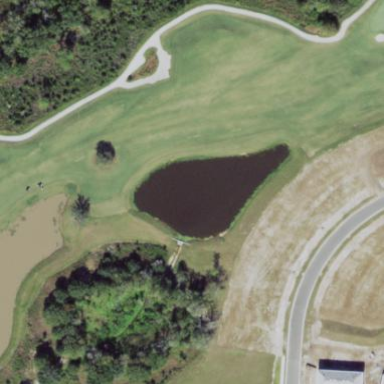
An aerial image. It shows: Water hazard in golf course. The hazard is natural water feature.